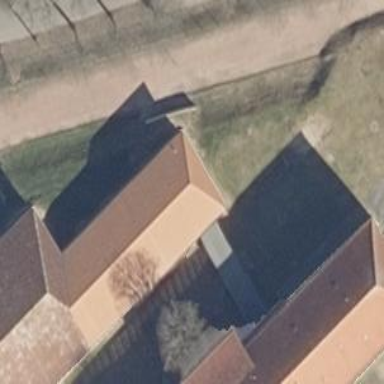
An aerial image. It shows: School building.